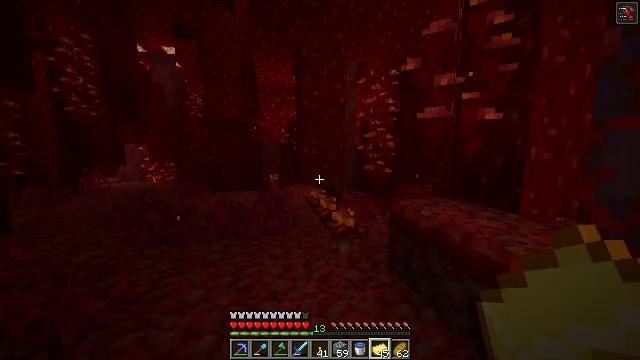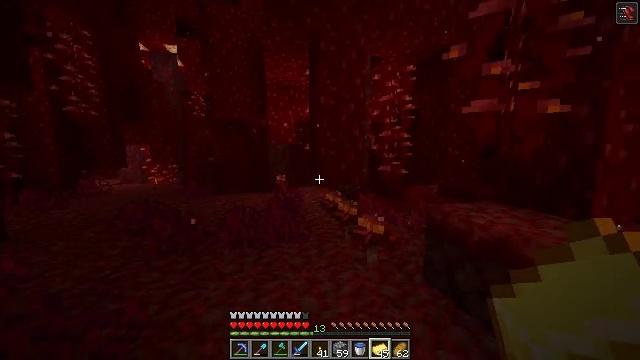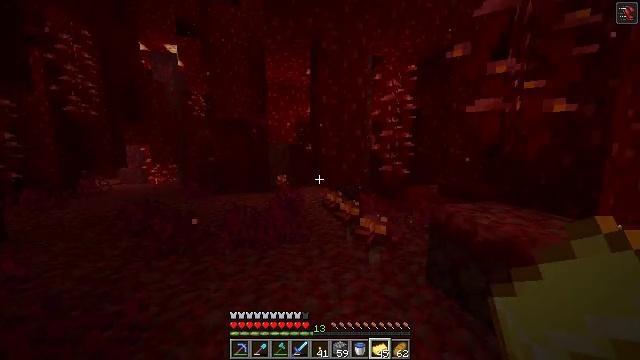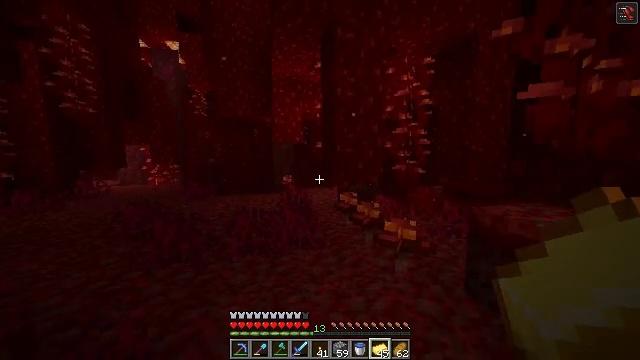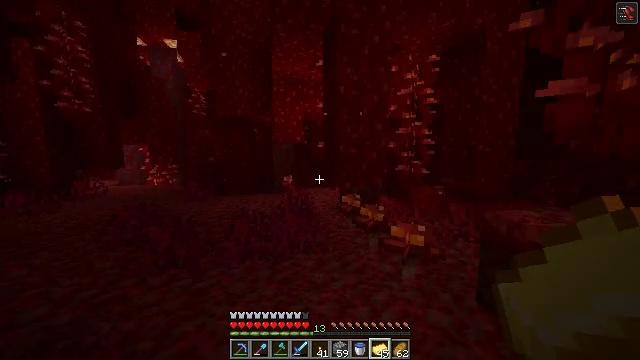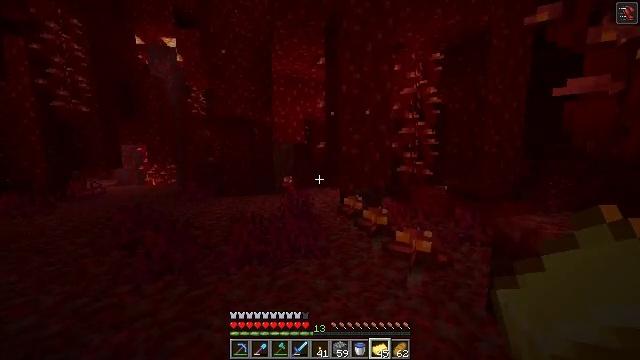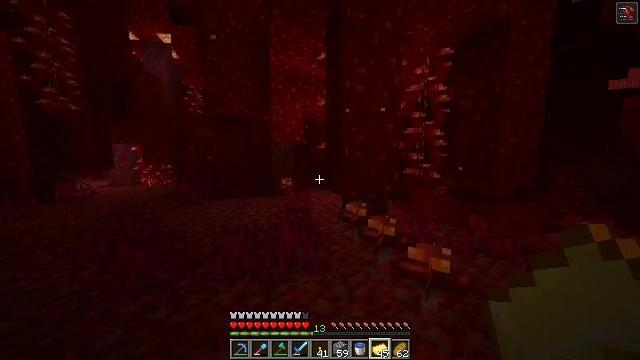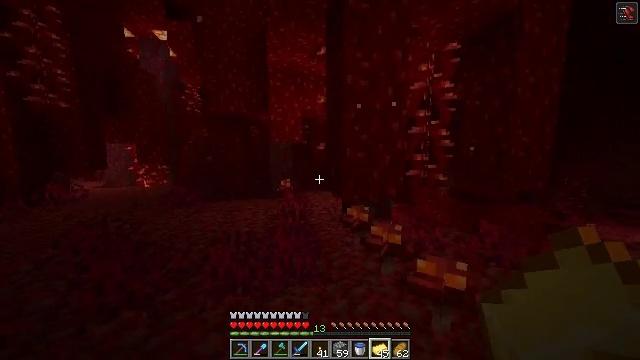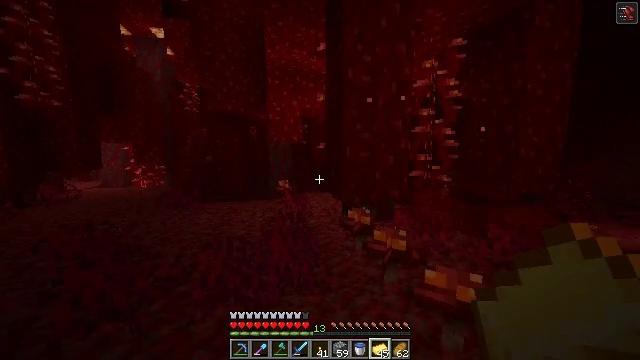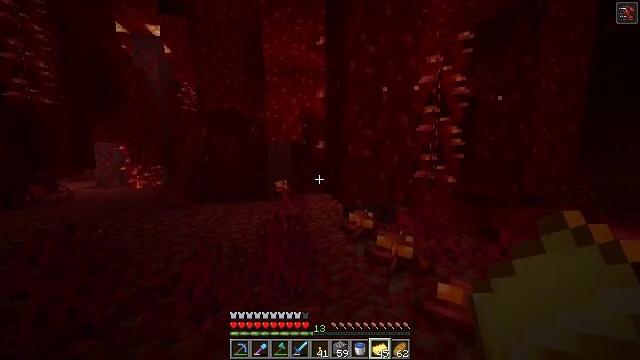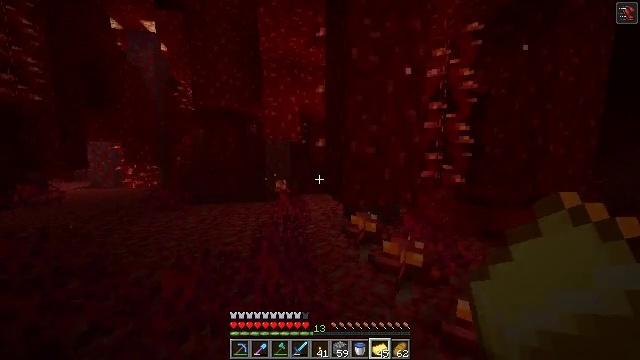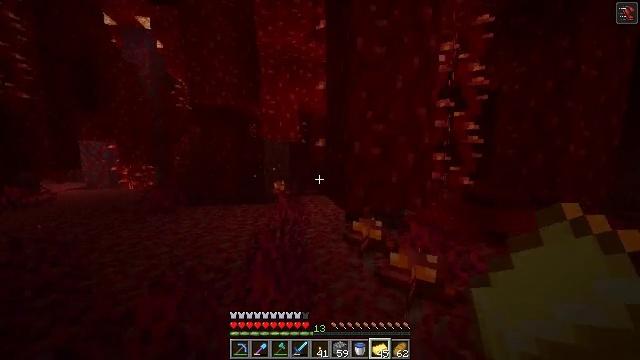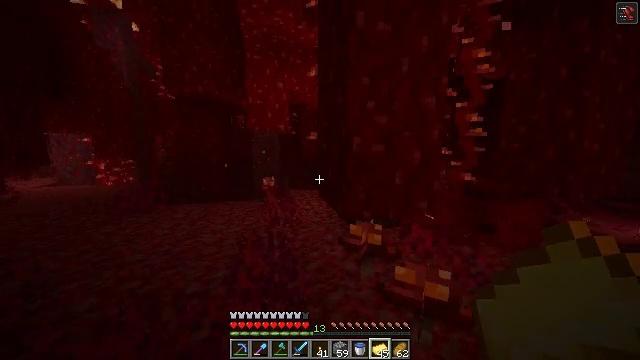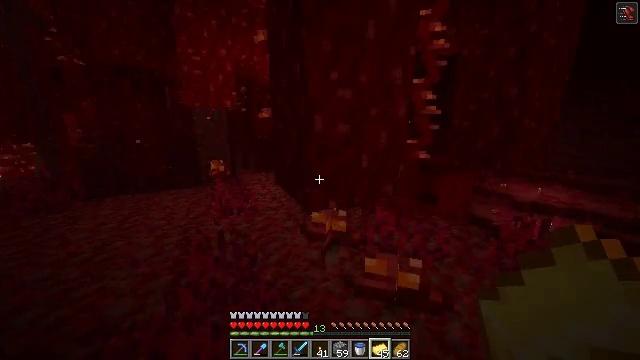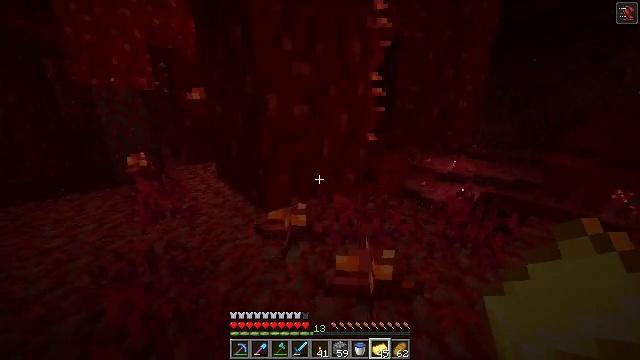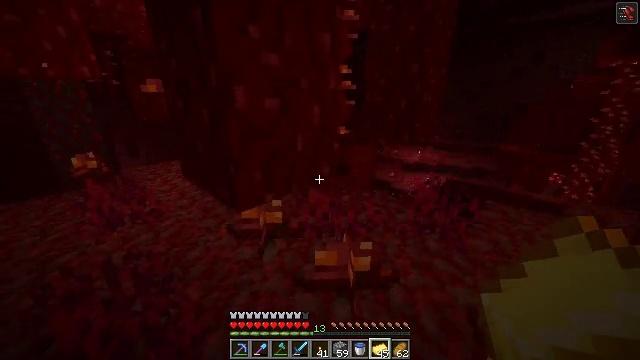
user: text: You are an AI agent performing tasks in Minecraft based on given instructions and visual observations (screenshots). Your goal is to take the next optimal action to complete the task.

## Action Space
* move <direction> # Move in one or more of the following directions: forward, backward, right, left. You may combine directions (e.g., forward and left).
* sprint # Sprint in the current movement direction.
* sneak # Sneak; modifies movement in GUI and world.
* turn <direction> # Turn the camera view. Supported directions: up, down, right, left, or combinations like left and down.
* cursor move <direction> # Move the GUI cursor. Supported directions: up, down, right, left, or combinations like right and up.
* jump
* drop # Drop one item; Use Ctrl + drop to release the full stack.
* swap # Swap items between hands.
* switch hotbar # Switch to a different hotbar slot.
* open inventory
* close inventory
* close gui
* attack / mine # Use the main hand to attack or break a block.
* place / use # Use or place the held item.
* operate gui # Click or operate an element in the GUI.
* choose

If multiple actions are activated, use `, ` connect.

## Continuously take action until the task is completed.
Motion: motion action
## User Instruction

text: Break the crimson roots in the Nether.
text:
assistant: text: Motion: move forward and move left
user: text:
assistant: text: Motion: move forward and move left
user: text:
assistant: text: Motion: move forward
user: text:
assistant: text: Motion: move forward
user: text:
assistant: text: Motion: move forward
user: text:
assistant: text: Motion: move forward
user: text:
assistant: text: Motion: move forward
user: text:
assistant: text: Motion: move forward
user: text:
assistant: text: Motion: move forward
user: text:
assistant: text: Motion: move forward
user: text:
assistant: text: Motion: move forward
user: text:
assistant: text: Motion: move forward, turn right and down
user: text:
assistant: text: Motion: move forward, turn right and down
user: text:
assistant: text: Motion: move forward and move left, turn right and down
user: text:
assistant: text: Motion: move forward and move left, turn right and down
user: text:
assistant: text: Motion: move forward and move left
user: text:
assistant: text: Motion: move forward and move left
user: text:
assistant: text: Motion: move forward and move left
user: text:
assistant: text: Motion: move forward and move left
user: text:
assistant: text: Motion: move forward and move left
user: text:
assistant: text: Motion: move forward and move left
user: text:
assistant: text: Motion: move forward and move left
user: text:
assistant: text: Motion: move forward and move left
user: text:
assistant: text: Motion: move forward and move left
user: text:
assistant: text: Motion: move forward and move left
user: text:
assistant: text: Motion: move forward and move left, turn right
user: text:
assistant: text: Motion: move forward and move left, turn right and down
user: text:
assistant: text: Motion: move forward and move left, turn right
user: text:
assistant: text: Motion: move forward and move left, turn right
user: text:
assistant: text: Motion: move forward and move left, turn right